Question: I have too much problems trying to implement an Undo/Redo operation in a ListView Control, just to add/remove items.
I realized time ago a relative question here <URL> where I was started multiple bountyes of 50, 100, 200 and 300 points, a total of 650 points... but no body could really helped me to finalize this issue in weeks and months.
But after time in that question finally a user ( @ThorstenC ) showed me a possible solution and a great idea, the code of him is incomplete so the code of him is what I'm trying to realize/finish.
The problem is Simple "undo" works fine, but when I try to redo more than 1 time it throws an exception about it can't add the same item again in the listview, also the code has more problems for example at the moment I'm not able to redo a undo operation, or undo a redo operation.
Just I need help to make a working Undo/Redo manager for Listview Item adding/removing, that's all, I have written the half part of the code, I need help to finish it I have a mess in my head with this.
Here is a simple WinForms source project in VS2012 that I've uploaded to test the undo manager fails:
<URL>

Here is a video to show you the errors that I get trying to undo/redo: <URL>
Here is the UndoManager Class of @ThorstenC with a little retouches:
'''
Class ListView_UndoManager
Public Property Undostack As New Stack(Of ListView_Action)
Public Property Redostack As New Stack(Of ListView_Action)
Public Property IsDoingUndo As Boolean ' = False
Public Property IsDoingRedo As Boolean ' = False
Private action As ListView_Action = Nothing
''' <summary>
''' Undo the last action.
''' </summary>
''' <remarks></remarks>
Sub UndoLastAction()
If Undostack.Count = 0 Then Exit Sub ' Nothing to Undo.
action = Undostack.Pop ' Get the Action from Stack and remove it.
action.Operation.DynamicInvoke(action.data) ' Invoke the undo Action.
'Redostack = New Stack(Of ListView_Action)(Redostack)
'Redostack.Pop()
'Redostack = New Stack(Of ListView_Action)(Redostack)
End Sub
''' <summary>
''' Redo the last action.
''' </summary>
''' <remarks></remarks>
Sub RedoLastAction()
' If Redostack.Count = Undostack.Count Then Exit Sub
If Redostack.Count = 0 Then Exit Sub ' Nothing to Redo.
'Redostack = New Stack(Of ListView_Action)(Redostack) ' Reverse the Stack contents.
action = Redostack.Pop() ' Get the Action from Stack and remove it.
' action = Redostack.Peek()
action.Operation.DynamicInvoke(action.data) ' Invoke the redo Action.
'Redostack = New Stack(Of ListView_Action)(Redostack) ' Re-Reverse the Stack contents.
End Sub
End Class
Class ListView_Action
''' <summary>
''' Name the Undo / Redo Action
''' </summary>
''' <value></value>
''' <returns></returns>
''' <remarks></remarks>
Property name As String
''' <summary>
''' Points to a method to excecute
''' </summary>
''' <value></value>
''' <returns></returns>
''' <remarks></remarks>
Property Operation As [Delegate]
''' <summary>
''' Data Array for the method to excecute
''' </summary>
''' <value></value>
''' <returns></returns>
''' <remarks></remarks>
Property data As Object()
End Class
'''
And here is the rest of the code where I'm trying to Undo/Redo Adding/Deleting listview items:
'''
Public Class Form1
Dim _undoManager As New ListView_UndoManager
Delegate Sub RemoveDelegate(item As ListViewItem)
Delegate Sub AddDelegate(item As ListViewItem)
Dim newItem As ListViewItem = Nothing
Sub AddItem(ByVal item As ListViewItem)
' // Crate an Undo Action
Dim u As New ListView_Action() With {.name = "Remove Item",
.Operation = New RemoveDelegate(AddressOf RemoveItem),
.data = New Object() {newItem}}
_undoManager.Undostack.Push(u)
ListView_Elektro1.AddItem(item)
End Sub
Sub RemoveItem(item As ListViewItem)
' // Create a Redo Action
Dim r As New ListView_Action() With {.name = "Add Item",
.Operation = New AddDelegate(AddressOf AddItem),
.data = New Object() {item}}
_undoManager.Redostack.Push(r)
' Remove the ListViewItem from ListView
ListView_Elektro1.RemoveItem(item)
End Sub
Private Sub Button_AddItem_Click(sender As Object, e As EventArgs) _
Handles Button_AddItem.Click
Dim index As String = CStr(ListView_Elektro1.Items.Count + 1)
newItem = New ListViewItem _
With {.Text = index}
newItem.SubItems.AddRange({"Hello " & index, "World " & index})
AddItem(newItem)
End Sub
Private Sub Button_RemoveItem_Click(sender As Object, e As EventArgs) _
Handles Button_RemoveItem.Click
newItem = ListView_Elektro1.Items.Cast(Of ListViewItem).Last
RemoveItem(newItem)
End Sub
Private Sub Button_Undo_Click(sender As Object, e As EventArgs) _
Handles Button_Undo.Click
' _undoManager.IsDoingUndo = True
_undoManager.UndoLastAction()
' _undoManager.IsDoingUndo = False
End Sub
Private Sub Button_Redo_Click(sender As Object, e As EventArgs) _
Handles Button_Redo.Click
'_undoManager.IsDoingRedo = True
_undoManager.RedoLastAction()
'_undoManager.IsDoingRedo = False
End Sub
Private Sub ListView_Elektro1_ItemAdded() _
Handles ListView_Elektro1.ItemAdded, _
ListView_Elektro1.ItemRemoved
Label_UndoCount_Value.Text = CStr(_undoManager.Undostack.Count)
Label_RedoCount_Value.Text = CStr(_undoManager.Redostack.Count)
End Sub
End Class
'''
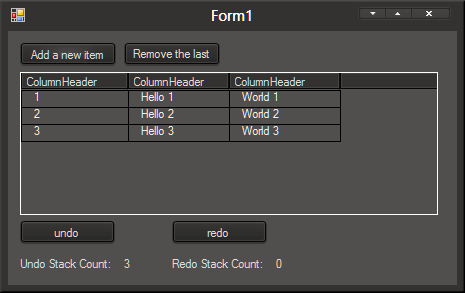
Answer: "El URL requerido no fue encontrado en este servidor." So I am only pretty sure this is it:
'''
action = Redostack.Peek() ' Get the Action from Stack and remove it.
'''
No, you are looking at it getting it from the stack. Both the original and a quick rework of it I did use:
'''
action = Redostack.Pop()
'''
Since you are storing actual LV Items in the stack to post back to the LV, the second time you press it your are looking at and trying to restore one already in the LV.
Since the most of the original "Commands" saved the Undo/ReDo data as object why didnt you just expose an 'AddLVUndoItem(item)' on UnDoReDoManager to use the existing code to integrate LV actions with the other controls? The problem it had was that there is no LVItemAdded event to automatically grab those things. One problem using this as a user-controlled feature along with the other one is that you now have 2 stacks one skips over LV, the other only does LV. The user could empty the other stack trying to get to LV undo actions.
Also, adding an item is falling into the UnDo bucket, but not RemoveItem and vice-versa for RemoveItem (cant Undo RemoveItem). In the original Undo automatically added the command to the ReDo stack. It is in the title and the old request but not the code.
This is wrong:
'''
Sub RemoveItem(item As ListViewItem)
' // Create a Redo Action
Dim r As New ListView_Action() With {.name = "Add Item",
.Operation = New AddDelegate(AddressOf AddItem),
.data = New Object() {item}} ' wrong!
_undoManager.Redostack.Push(r)
' Remove the ListViewItem from ListView
ListView_Elektro1.RemoveItem(item)
End Sub
'''
You dont create a new LVI for the undoStack, use the one passed which is the one removed (recall I had to change the syntax for my VS ver):
'''
Sub RemoveItem(ByVal item As ListViewItem)
' // Create a Redo Action
Dim r As New ListView_Action()
With r
.name = "Add Item"
.Operation = New AddDelegate(AddressOf AddItem)
.data = item ' use the one passed!!!
End With
_undoManager.Redostack.Push(r)
' Remove the ListViewItem from ListView
LVE.RemoveItem(item)
_undoManager.ShowStacks()
End Sub
'''
As a result, your ReDo wasnt caching any of the UnDo actions. It only looked like it was due to the artificial test data.